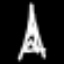
Label: The Eiffel Tower